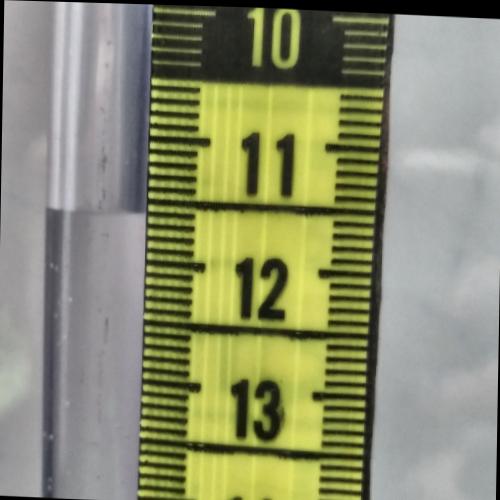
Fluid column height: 11.6 cm